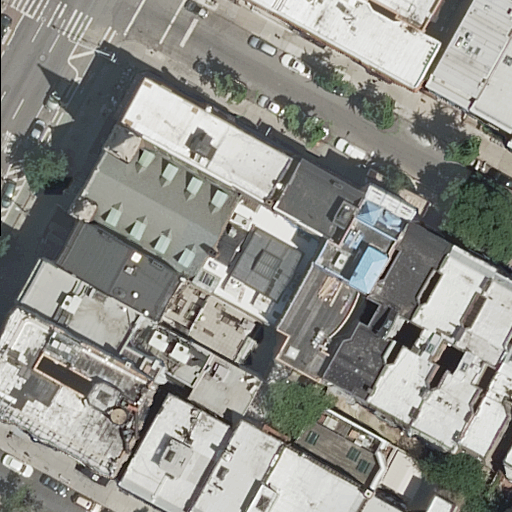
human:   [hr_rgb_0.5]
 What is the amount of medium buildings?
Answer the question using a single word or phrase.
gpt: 14

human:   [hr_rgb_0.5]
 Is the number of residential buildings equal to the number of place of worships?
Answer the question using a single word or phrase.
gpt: no

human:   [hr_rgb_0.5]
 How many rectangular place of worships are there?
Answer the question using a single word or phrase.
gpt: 0

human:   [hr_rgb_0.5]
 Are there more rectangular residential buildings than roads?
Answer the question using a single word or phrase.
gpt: yes

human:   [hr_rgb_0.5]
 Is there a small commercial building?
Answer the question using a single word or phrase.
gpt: no

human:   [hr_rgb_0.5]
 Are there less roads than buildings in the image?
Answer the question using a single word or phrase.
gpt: yes

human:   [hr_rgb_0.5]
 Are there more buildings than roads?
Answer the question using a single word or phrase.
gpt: yes

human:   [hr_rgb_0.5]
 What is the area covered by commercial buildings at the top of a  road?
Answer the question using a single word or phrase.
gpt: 0m2

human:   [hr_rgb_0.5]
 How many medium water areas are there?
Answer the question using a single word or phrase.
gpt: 0

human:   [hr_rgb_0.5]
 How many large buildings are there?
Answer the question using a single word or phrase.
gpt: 4

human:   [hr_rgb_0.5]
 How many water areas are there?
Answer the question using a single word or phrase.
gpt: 0

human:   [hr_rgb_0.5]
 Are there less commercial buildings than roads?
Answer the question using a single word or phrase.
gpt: yes

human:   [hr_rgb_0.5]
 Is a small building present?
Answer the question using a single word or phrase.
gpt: yes

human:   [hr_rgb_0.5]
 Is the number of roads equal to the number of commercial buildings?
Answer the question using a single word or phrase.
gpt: no

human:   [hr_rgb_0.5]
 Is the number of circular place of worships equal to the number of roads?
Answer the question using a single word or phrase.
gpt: no

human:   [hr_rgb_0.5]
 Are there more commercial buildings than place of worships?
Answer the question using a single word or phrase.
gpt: no

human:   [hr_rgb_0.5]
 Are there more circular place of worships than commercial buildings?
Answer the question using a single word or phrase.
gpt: no

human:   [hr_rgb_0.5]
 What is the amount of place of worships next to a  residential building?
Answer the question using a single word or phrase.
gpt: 1

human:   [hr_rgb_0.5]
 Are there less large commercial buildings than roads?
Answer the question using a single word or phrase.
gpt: yes

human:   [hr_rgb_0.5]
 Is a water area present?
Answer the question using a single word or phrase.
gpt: no

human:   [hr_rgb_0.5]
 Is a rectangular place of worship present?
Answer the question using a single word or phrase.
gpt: no

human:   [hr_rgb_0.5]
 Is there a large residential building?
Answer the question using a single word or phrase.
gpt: yes

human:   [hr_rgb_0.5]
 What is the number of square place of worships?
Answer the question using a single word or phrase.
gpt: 0

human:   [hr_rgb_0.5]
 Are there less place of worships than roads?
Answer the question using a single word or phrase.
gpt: yes

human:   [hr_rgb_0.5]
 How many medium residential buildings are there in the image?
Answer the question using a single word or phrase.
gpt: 14

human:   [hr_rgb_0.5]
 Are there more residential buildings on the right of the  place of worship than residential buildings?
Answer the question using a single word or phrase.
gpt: no

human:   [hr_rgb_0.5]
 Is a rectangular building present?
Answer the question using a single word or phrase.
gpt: yes

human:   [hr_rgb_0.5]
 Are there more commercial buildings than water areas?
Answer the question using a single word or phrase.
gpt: no

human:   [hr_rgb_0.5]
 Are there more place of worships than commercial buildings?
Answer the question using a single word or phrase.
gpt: yes

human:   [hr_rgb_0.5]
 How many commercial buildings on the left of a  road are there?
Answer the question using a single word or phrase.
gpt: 0

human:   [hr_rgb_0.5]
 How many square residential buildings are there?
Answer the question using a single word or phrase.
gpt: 0

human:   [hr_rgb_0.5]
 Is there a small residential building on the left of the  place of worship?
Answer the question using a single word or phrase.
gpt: yes

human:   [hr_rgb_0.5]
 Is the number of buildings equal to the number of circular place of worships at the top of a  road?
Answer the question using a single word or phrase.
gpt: no

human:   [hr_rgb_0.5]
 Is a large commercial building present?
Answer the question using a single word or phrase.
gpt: no

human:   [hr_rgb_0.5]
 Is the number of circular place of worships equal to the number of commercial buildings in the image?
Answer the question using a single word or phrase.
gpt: yes

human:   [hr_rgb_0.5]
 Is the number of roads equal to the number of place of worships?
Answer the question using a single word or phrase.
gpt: no